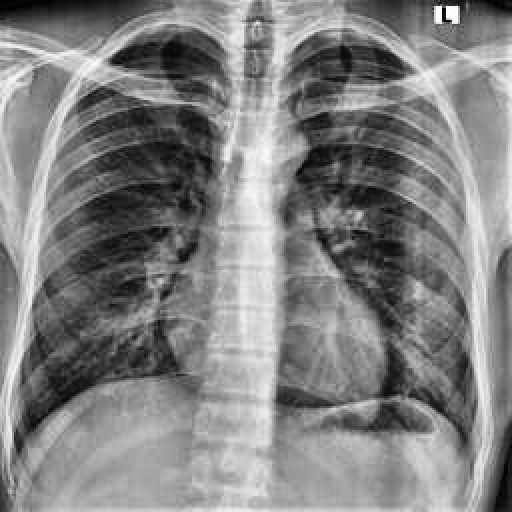
Finding: NORMAL